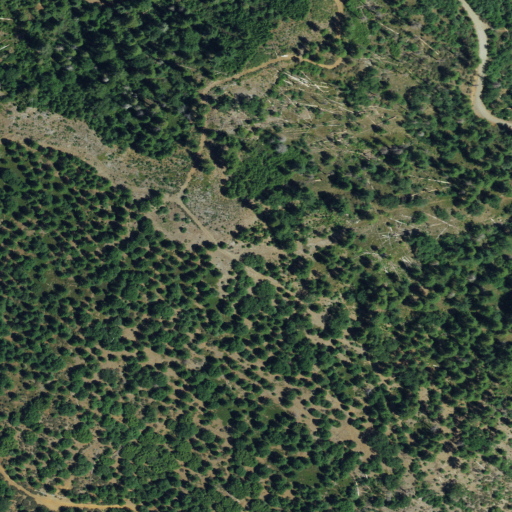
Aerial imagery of mountain in California named Mount Provo containing evergreen forest and shrub